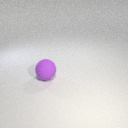
large purple rubber sphere